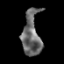
Tissue: prostate
Cell type: T cells
Senescence score: 0.362
Nuclear area (px): 785
Mean DAPI intensity: 105.466